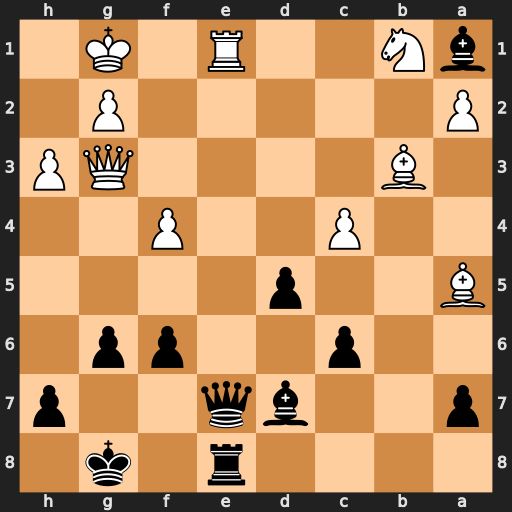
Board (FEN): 4r1k1/p2bq2p/2p2pp1/B2p4/2P2P2/1B4QP/P5P1/bN2R1K1
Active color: b
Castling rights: -
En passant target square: -
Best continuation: Qc5+ Kh2 Qxa5 Rxe8+ Bxe8